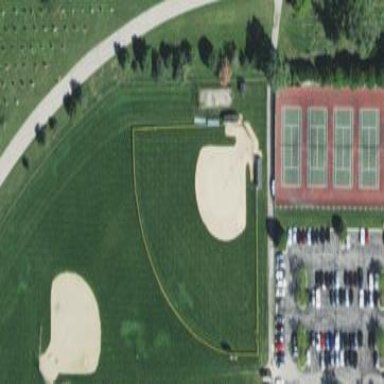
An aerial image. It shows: Baseball pitch for leisure land activities.